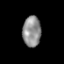
Tissue: prostate
Cell type: T cells
Senescence score: 0.352
Nuclear area (px): 545
Mean DAPI intensity: 143.971